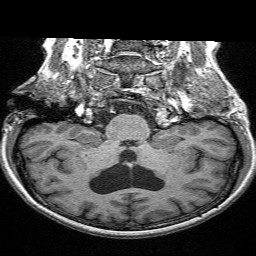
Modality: T1w
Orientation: sagittal
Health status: ill
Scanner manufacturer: siemens
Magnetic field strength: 3 T
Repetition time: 2.3 s
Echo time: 0.00298 s